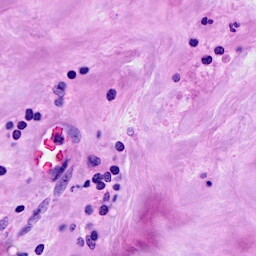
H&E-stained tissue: Breast